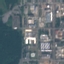
Label: Industrial